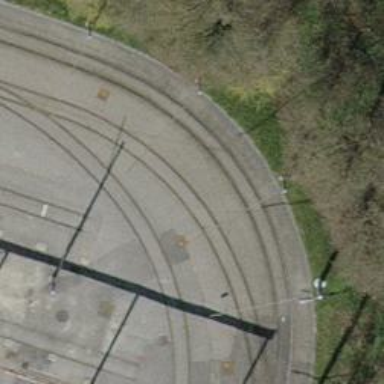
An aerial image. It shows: Tram railway with 1 track passing through service yard. The railway is electrified with contact line.